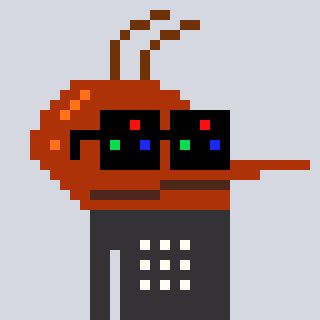
a pixel art character with square black sunglasses, a mosquito-shaped head and a grayscale-colored body on a cool background